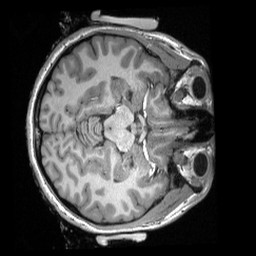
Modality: T1w
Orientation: axial
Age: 27
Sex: female
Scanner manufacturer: siemens
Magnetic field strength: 3 T
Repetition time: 2.3 s
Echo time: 0.00308 s